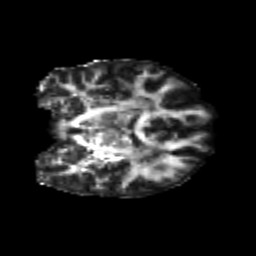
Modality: FA
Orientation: coronal
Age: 25
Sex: female
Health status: healthy
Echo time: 0.074 s